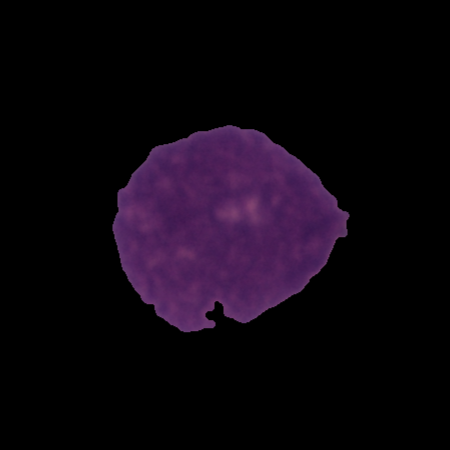
Label: cancer